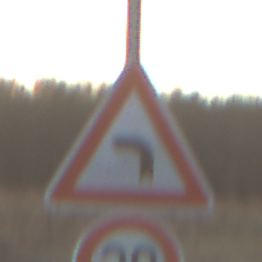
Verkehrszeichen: KurveLinks
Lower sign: Geschwindigkeit30
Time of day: SunriseSunset
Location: Outdoor (Nature)
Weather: Clear
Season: Winter
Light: Natural